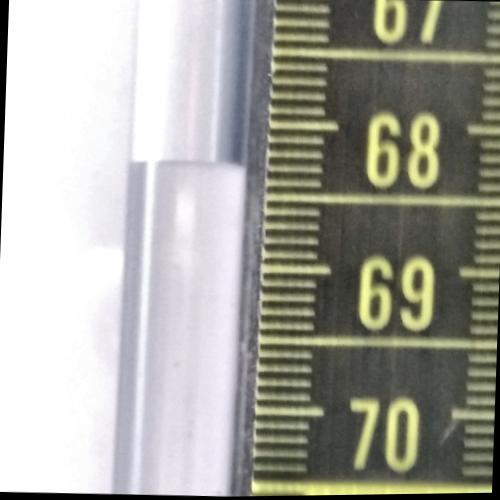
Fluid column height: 68.3 cm